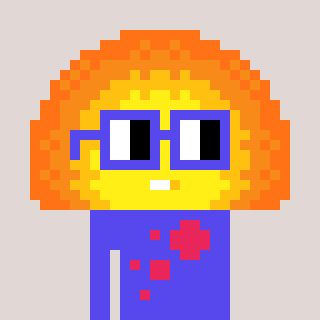
a pixel art character with square blue glasses, a sunset-shaped head and a computerblue-colored body on a warm background